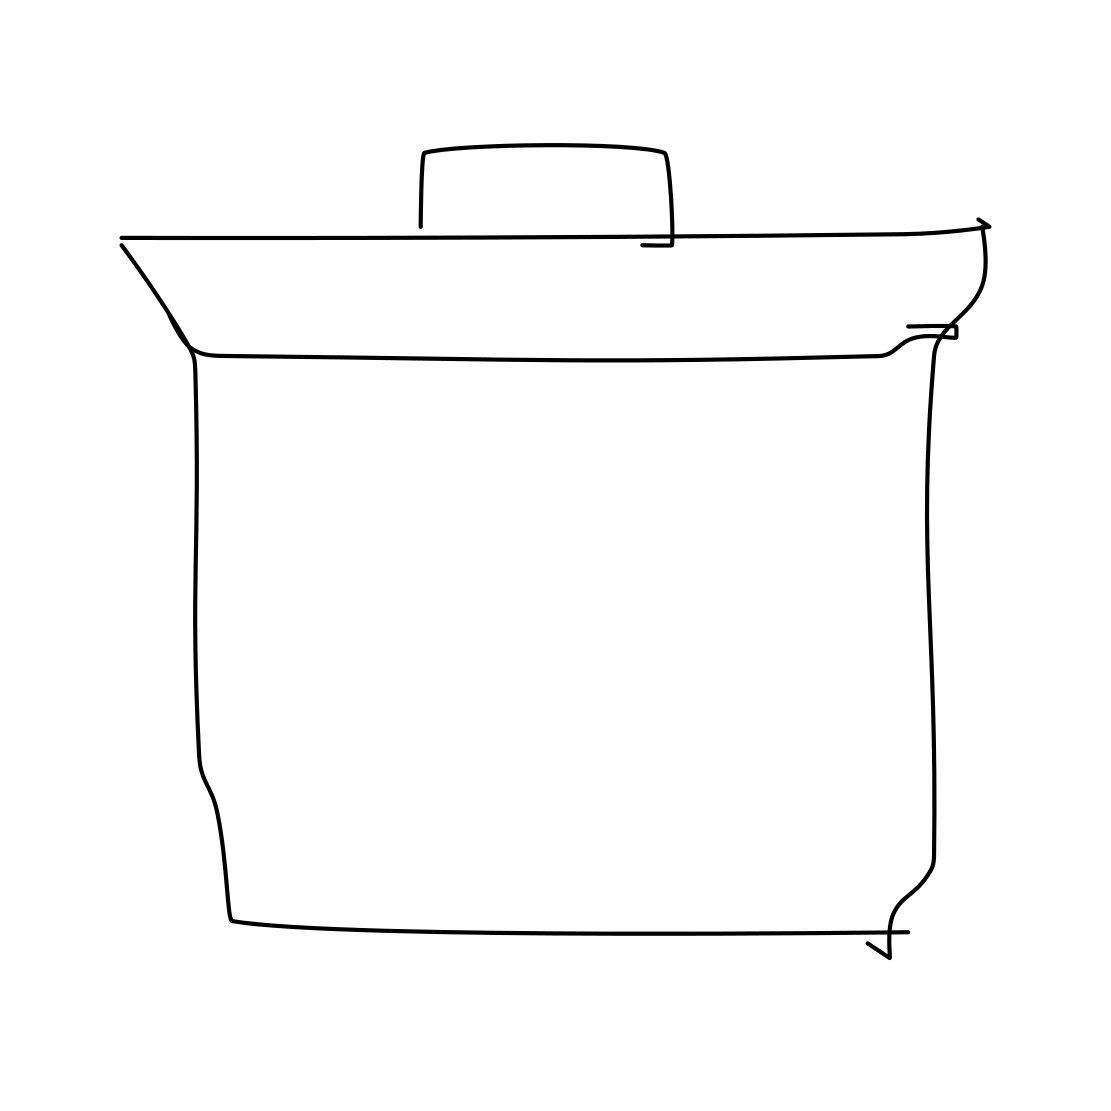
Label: basket